Question: I am trying to configure the y-axis of a sequence index plot using the R-package 'TraMineR', I figured out how to set a global limit for the y-axis which is helpful if you want compare the number of certain sequences between two or more groups as it equalizes the scale. But I did not manage to set the y-axis ticks (as in xtstep). Maybe you can quickly help me out using this example code:
'''
library(TraMineR)
data(mvad)
mvad.alphabet <- c("employment", "FE", "HE", "joblessness", "school",
"training")
mvad.labels <- c("Employment", "Further Education", "Higher Education",
"Joblessness", "School", "Training")
mvad.scodes <- c("EM", "FE", "HE", "JL", "SC", "TR")
## Define sequence objects
mvad.seq <- seqdef(mvad[, 17:86], alphabet = mvad.alphabet,
states = mvad.scodes, labels = mvad.labels, weights = mvad$weight, xtstep = 6)
## Plots
seqIplot(mvad.seq, group=mvad$gcse5eq, withlegend=TRUE, border=NA, xtstep=3, sortv="from.start") ## Default plot
seqIplot(mvad.seq, group=mvad$gcse5eq, withlegend=TRUE, border=NA, xtstep=3, sortv="from.start", ylim=c(0, 400)) ## Plot with custom ylim to compare the number of sequences between groups
'''
The default sequence index plot looks like this and makes it very difficult to compare the two groups:

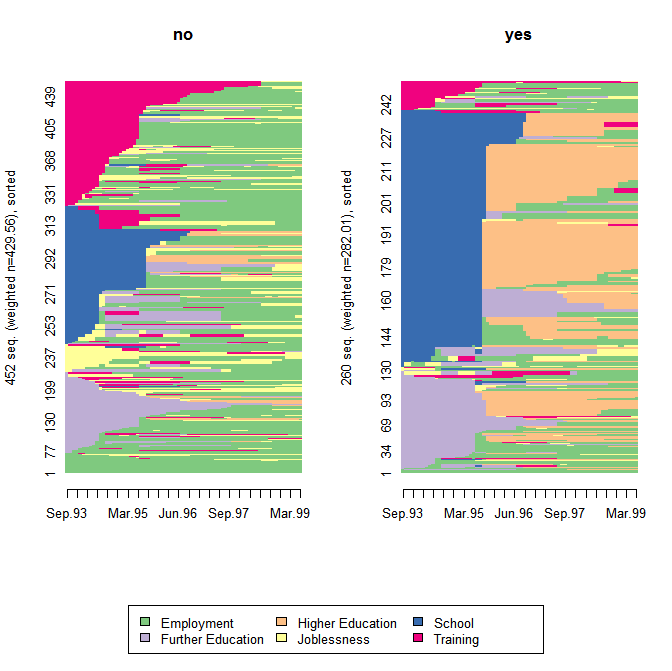
Answer: When a 'ylim' is given in 'seqIplot', it is used for all groups. To make the plot heights proportional to the weighed number of sequences in each group, the upper 'ylim' should be set as the value for to the most frequent group.
'''
group <- mvad$gcse5eq
(nseq <- xtabs(mvad$weight ~ group))
(nmax <- max(nseq))
seqIplot(mvad.seq, group=group, withlegend=TRUE,
border=NA, xtstep=3, sortv="from.start",
ylim=c(0, nmax) )
'''
The tick labels on the y axis are sequence indexes. You can suppress them with by giving 'yaxis = FALSE' to 'seqIplot'. To display your own labels you can then issue something like (see the help of the 'axis'function for details)
'''
axis(2, at = c(1, nseq[1]))
'''
but in that case you should generate the 'seqIplot' separately for each group with 'withlegend=FALSE' and organize the plots yourself in a single graphic with 'layout' or 'par(mfrow=...)'.